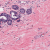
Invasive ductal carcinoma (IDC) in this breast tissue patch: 0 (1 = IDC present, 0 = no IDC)